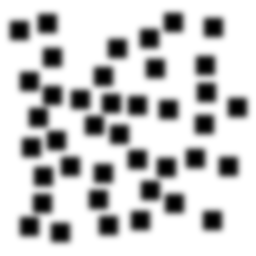
Squares: 40
Triangles: 0
Stars: 0
Total shapes: 40